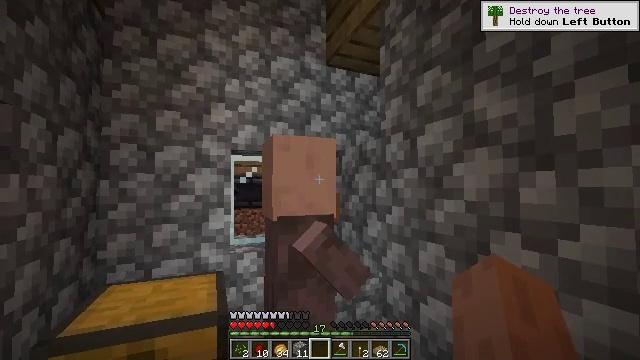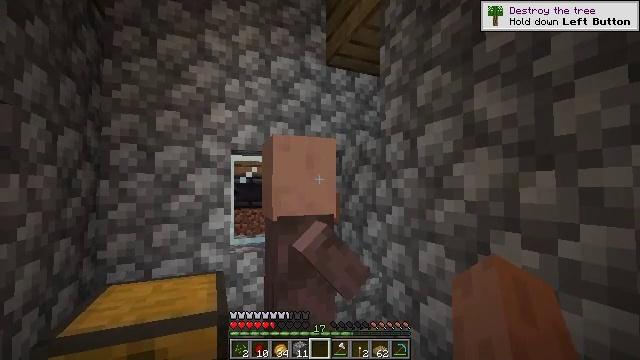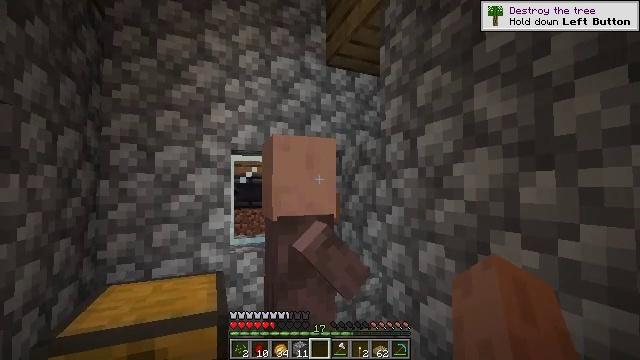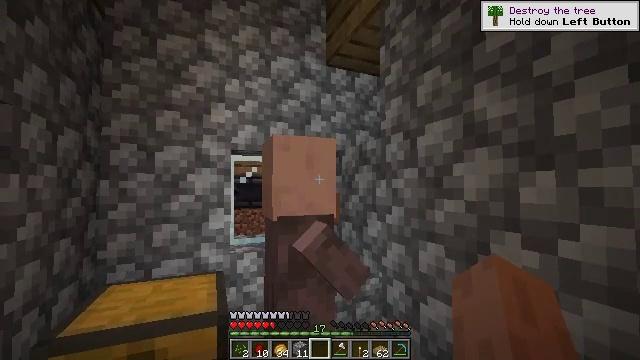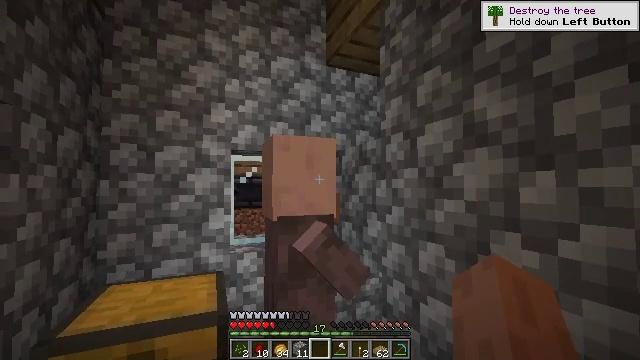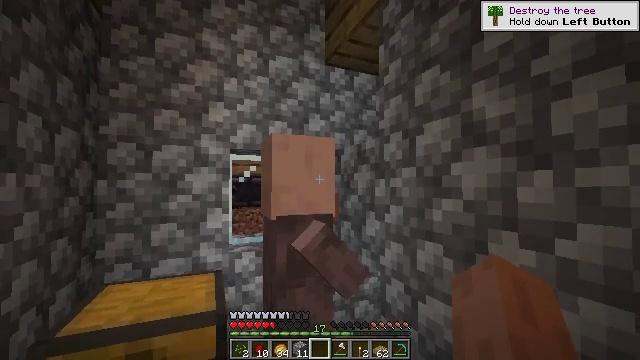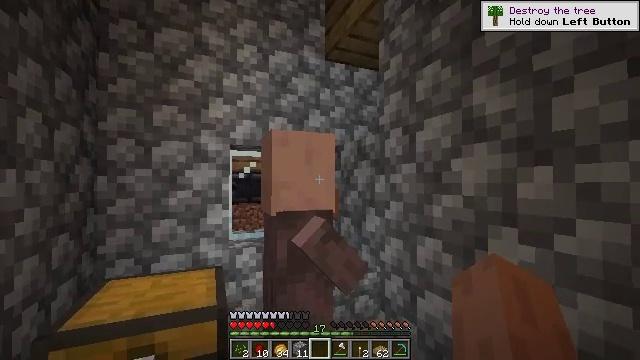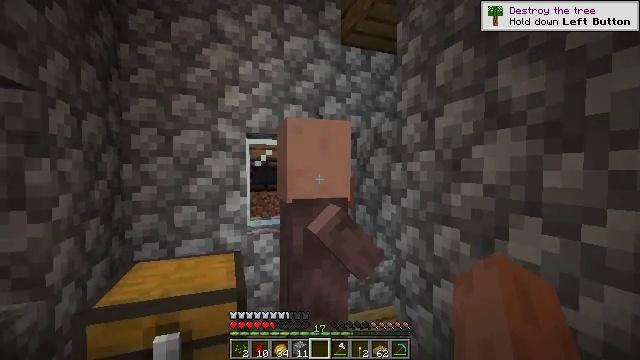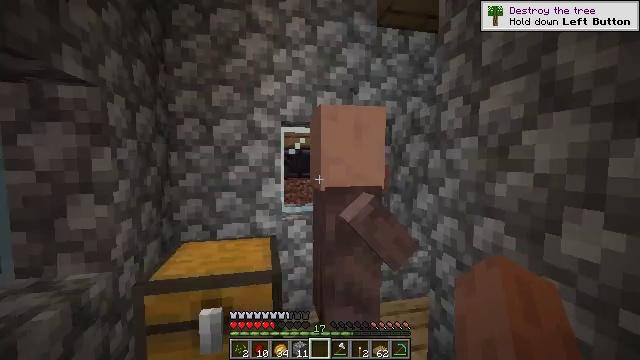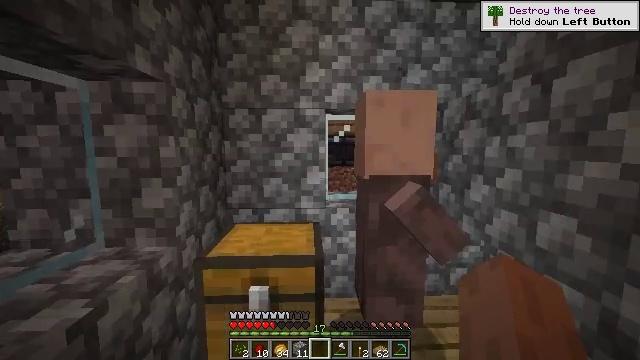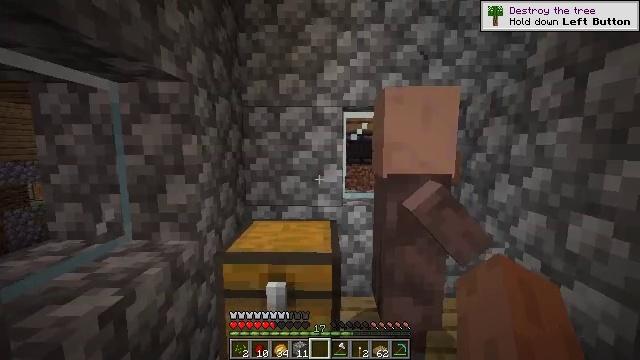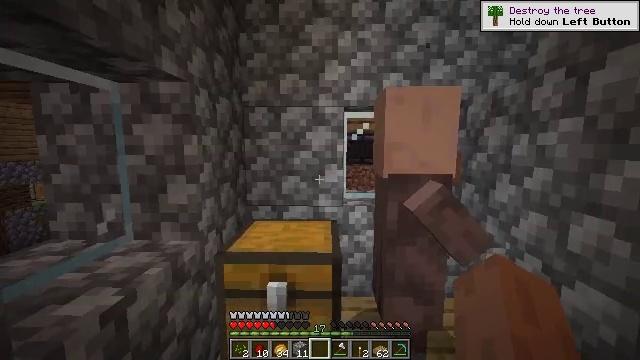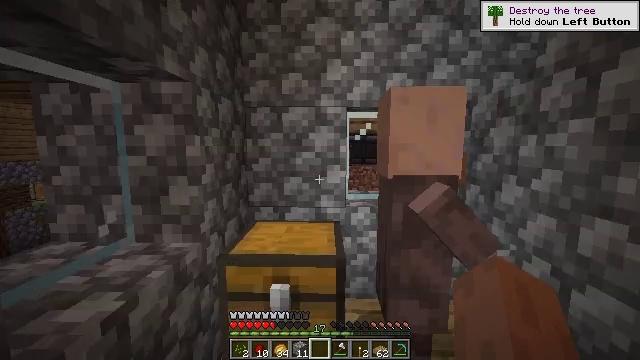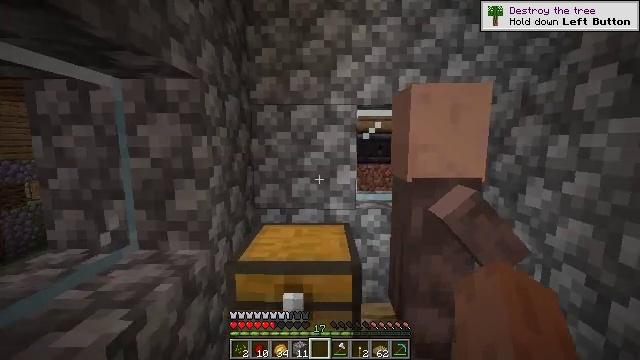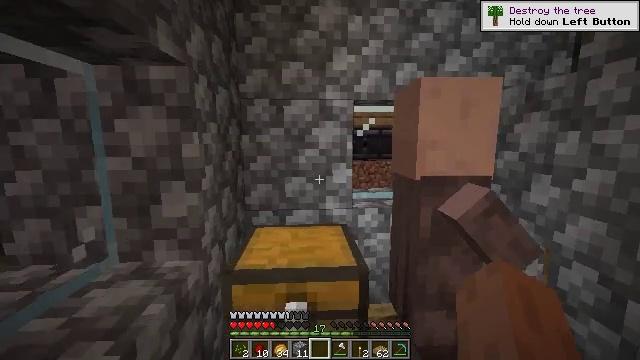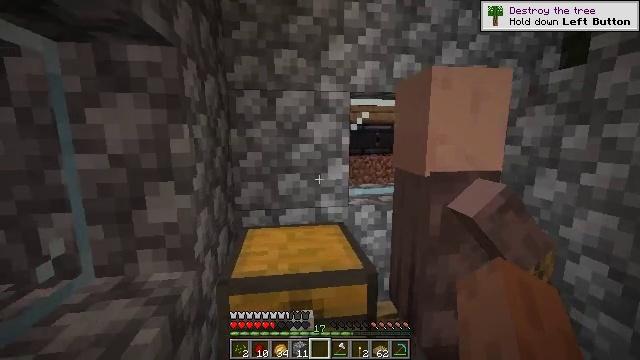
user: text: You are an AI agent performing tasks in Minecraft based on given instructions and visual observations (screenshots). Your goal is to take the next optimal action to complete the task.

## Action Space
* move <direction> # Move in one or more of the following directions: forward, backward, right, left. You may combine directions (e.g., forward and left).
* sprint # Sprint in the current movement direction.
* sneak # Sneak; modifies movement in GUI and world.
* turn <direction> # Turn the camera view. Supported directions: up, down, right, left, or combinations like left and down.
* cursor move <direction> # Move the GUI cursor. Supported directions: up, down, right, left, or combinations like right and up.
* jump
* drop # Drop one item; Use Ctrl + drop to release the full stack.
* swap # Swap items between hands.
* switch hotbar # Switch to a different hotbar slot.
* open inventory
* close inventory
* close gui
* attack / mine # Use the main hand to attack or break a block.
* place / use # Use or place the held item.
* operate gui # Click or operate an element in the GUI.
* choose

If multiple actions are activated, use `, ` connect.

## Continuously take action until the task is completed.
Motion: motion action
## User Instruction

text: Recycle the blast furnace by breaking it.
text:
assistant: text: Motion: no_op
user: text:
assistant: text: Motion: no_op
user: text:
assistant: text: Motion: no_op
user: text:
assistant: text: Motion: no_op
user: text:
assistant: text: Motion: no_op
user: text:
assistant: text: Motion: no_op
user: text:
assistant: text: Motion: turn left and down
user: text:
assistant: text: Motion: turn left and down
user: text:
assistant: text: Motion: turn left and down
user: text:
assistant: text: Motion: turn left
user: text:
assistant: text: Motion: no_op
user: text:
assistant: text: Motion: move forward and move left
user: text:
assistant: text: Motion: move forward and move left
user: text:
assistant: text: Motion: move forward and move left, turn right
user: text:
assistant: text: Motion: turn right and down
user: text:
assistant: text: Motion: turn right
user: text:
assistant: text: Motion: no_op
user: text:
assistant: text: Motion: turn right
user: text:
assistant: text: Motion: turn right and down
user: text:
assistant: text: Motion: turn right and down
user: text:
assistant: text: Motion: turn right and down
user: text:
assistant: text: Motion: turn right and down
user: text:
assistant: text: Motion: turn right
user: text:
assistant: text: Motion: turn right
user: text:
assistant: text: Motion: turn right
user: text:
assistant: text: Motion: turn right
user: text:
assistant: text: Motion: no_op
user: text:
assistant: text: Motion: no_op
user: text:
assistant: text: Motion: no_op
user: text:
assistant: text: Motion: move forward